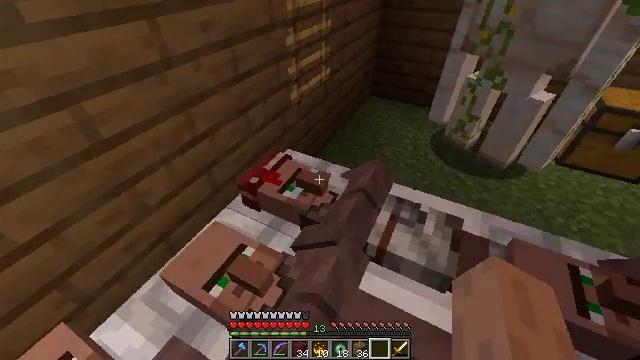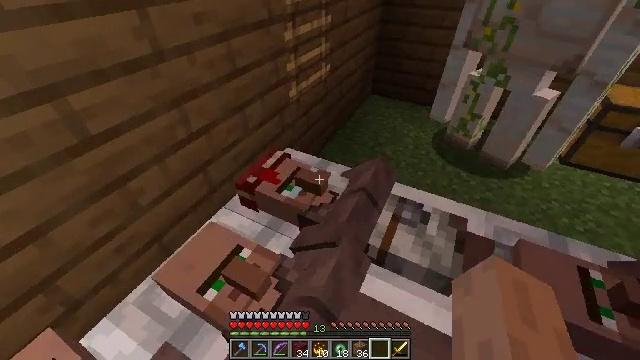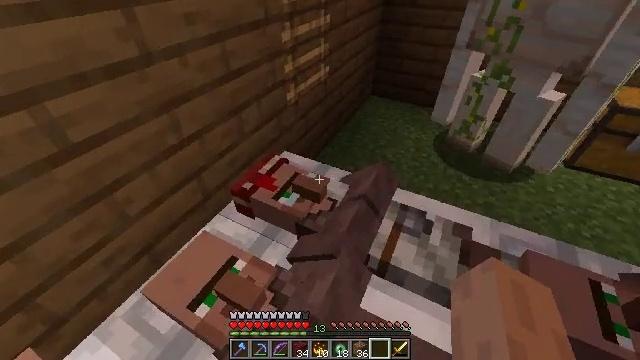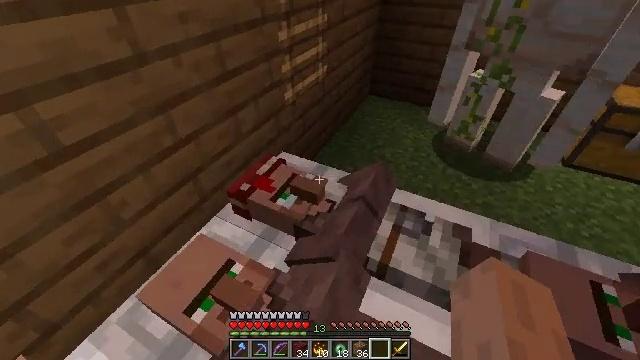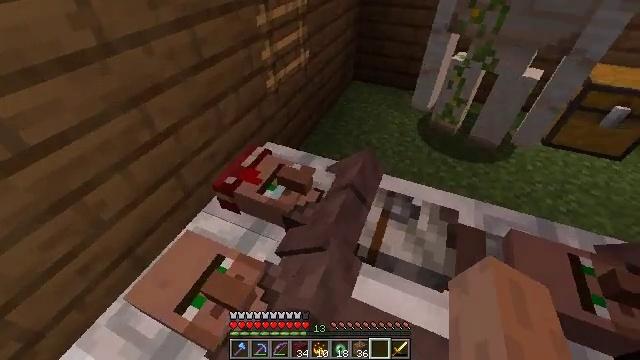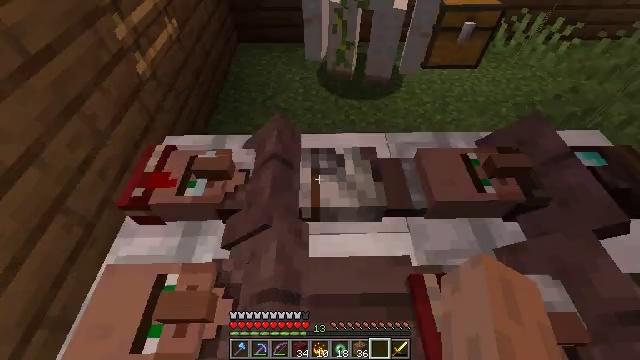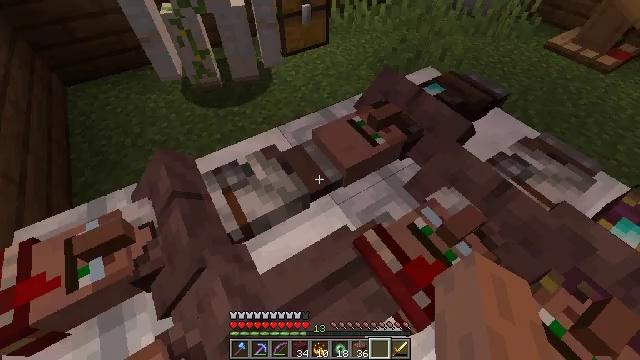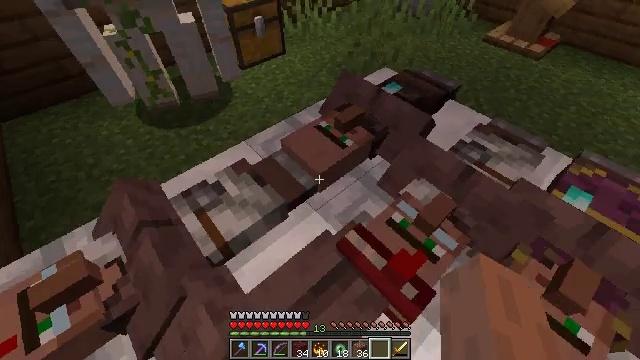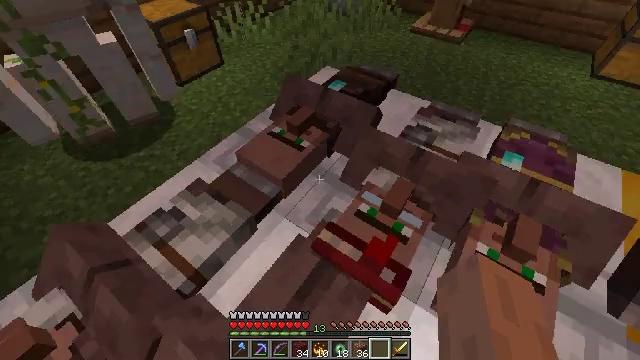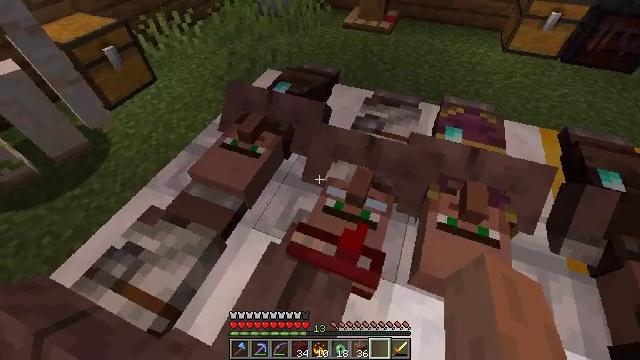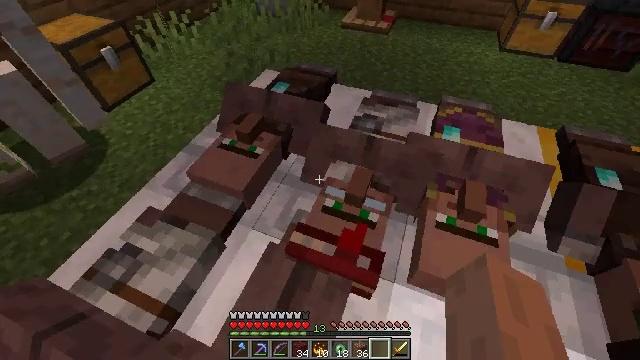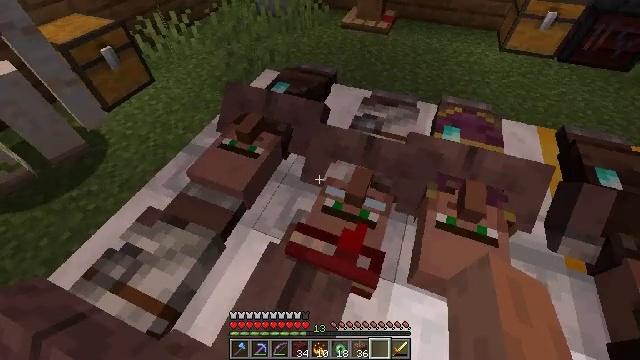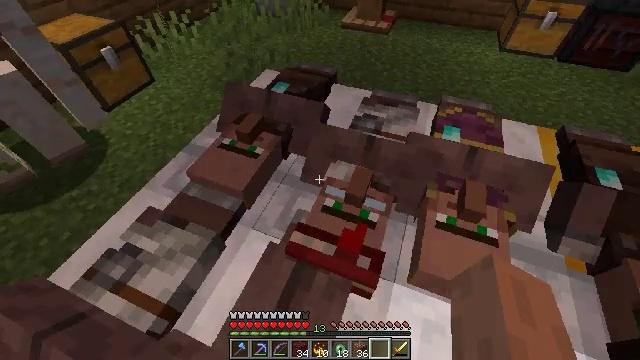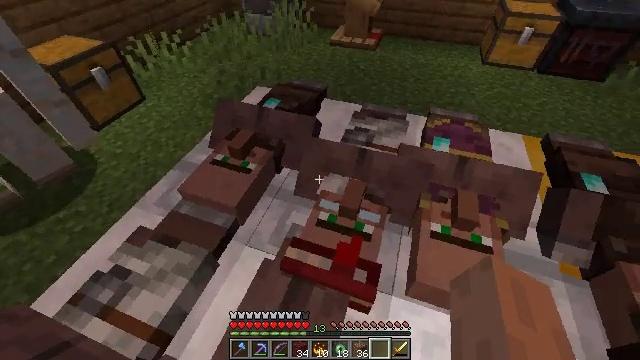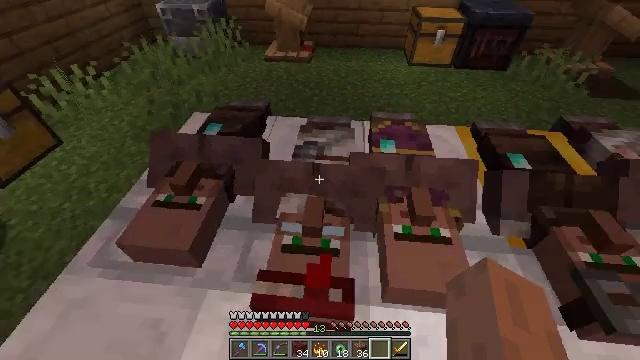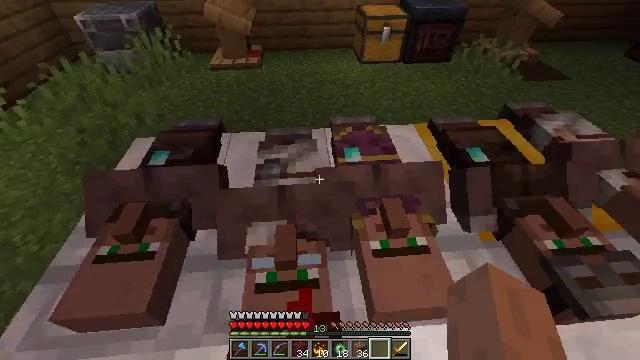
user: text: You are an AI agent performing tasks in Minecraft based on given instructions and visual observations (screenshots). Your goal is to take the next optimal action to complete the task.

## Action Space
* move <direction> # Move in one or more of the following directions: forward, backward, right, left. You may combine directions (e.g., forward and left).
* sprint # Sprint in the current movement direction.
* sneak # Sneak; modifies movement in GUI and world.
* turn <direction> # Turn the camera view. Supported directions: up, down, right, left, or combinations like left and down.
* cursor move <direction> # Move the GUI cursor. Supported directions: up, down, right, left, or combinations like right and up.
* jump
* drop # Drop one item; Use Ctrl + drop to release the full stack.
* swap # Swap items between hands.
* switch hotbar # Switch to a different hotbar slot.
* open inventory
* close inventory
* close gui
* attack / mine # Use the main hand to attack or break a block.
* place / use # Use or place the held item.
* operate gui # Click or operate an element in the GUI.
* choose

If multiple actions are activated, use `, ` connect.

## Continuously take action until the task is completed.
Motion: motion action
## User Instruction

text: Produce an apple from the crafting grid.
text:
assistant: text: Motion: no_op
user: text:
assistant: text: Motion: no_op
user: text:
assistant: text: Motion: no_op
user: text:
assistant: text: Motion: turn right and down
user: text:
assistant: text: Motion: turn right and down
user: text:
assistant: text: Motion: turn right
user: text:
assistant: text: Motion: turn right and up
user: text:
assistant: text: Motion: turn right
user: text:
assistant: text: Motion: turn right
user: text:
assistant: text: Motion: no_op
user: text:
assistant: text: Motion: no_op
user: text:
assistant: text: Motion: no_op
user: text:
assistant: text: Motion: turn right and up
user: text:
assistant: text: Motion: move forward, turn right and up
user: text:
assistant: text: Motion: move forward, turn right
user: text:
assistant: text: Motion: move forward, turn right and down
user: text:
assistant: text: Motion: move forward, turn right and down
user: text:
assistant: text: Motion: move forward, turn right and down
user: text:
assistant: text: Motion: move forward, turn right
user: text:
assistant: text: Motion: turn right
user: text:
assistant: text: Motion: turn right and up
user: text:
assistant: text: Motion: turn up
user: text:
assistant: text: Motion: no_op
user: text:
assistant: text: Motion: no_op
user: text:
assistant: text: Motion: turn left and up
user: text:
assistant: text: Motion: turn up
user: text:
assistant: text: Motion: move forward, turn up
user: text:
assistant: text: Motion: move forward
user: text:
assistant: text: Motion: move forward
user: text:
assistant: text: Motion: move forward